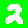
Digit: 2